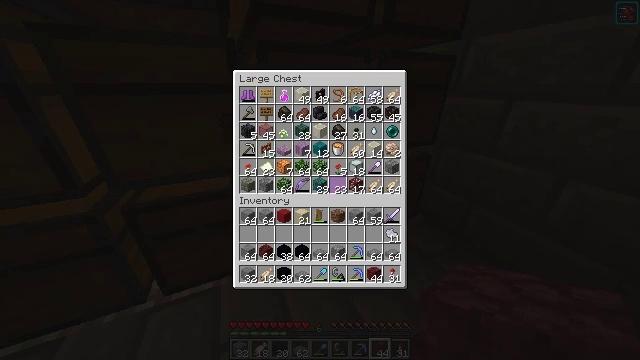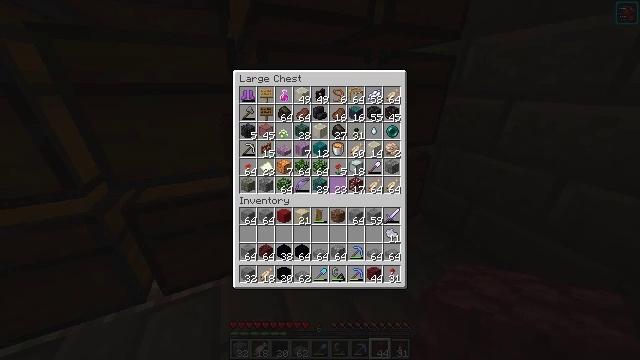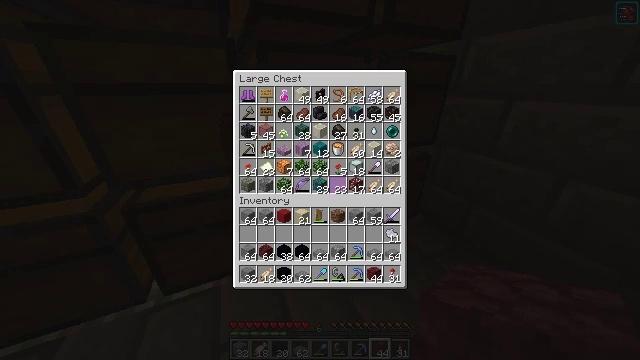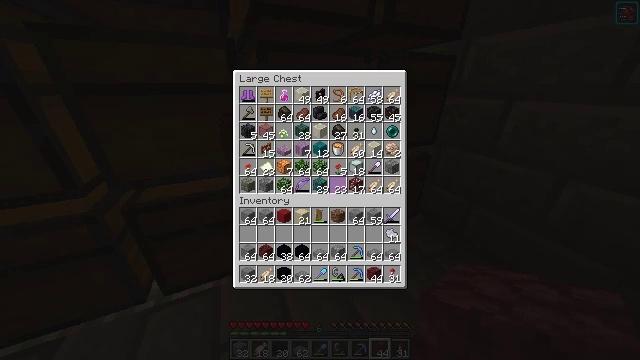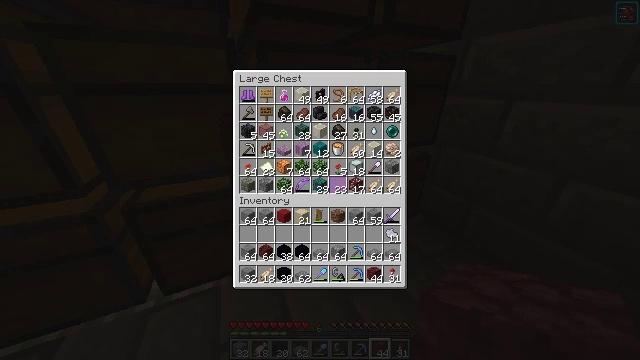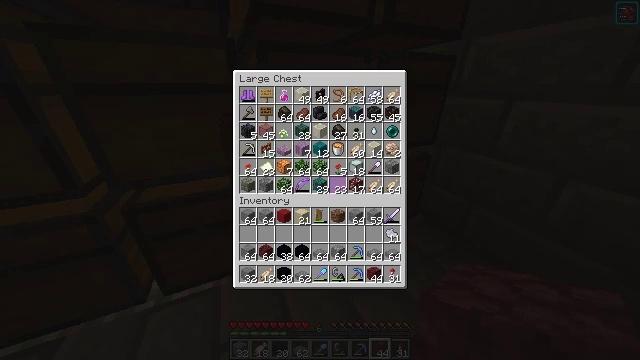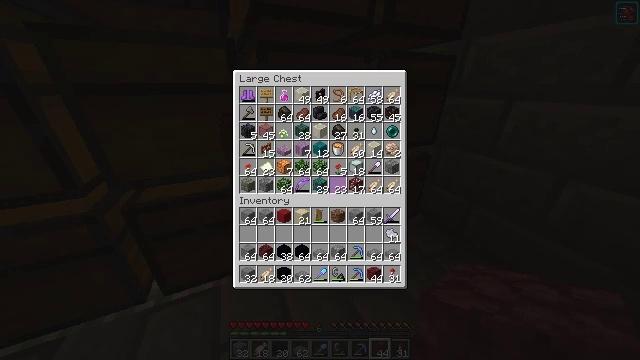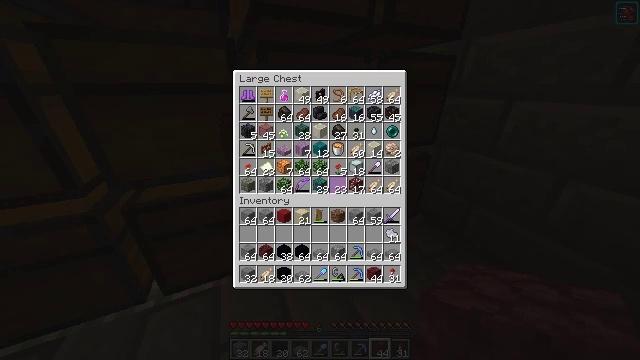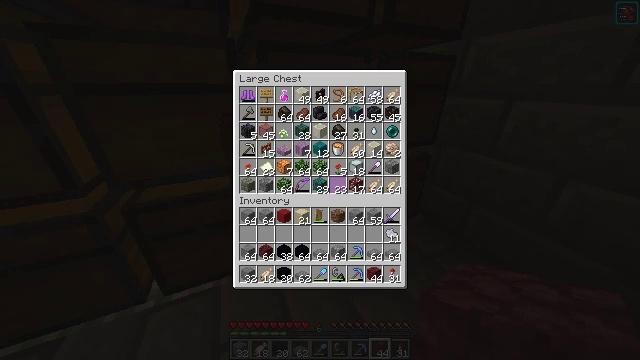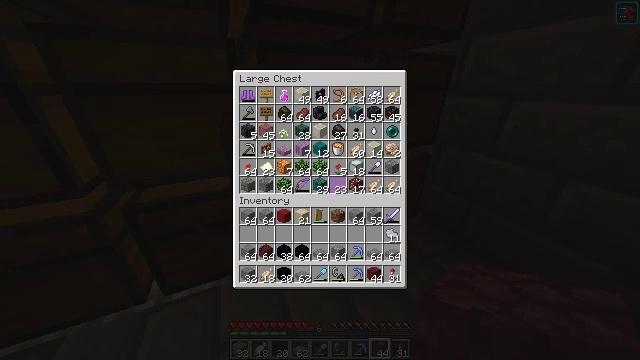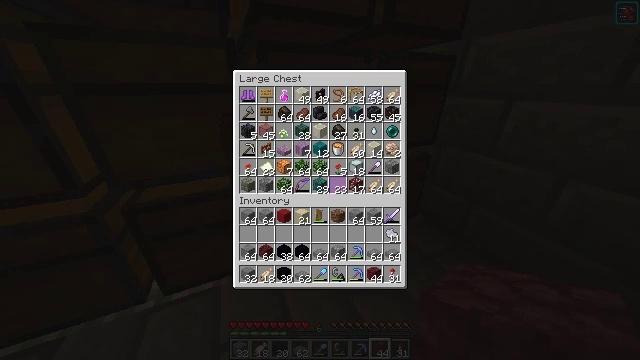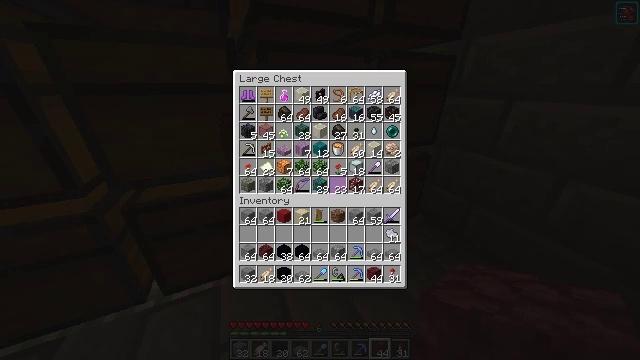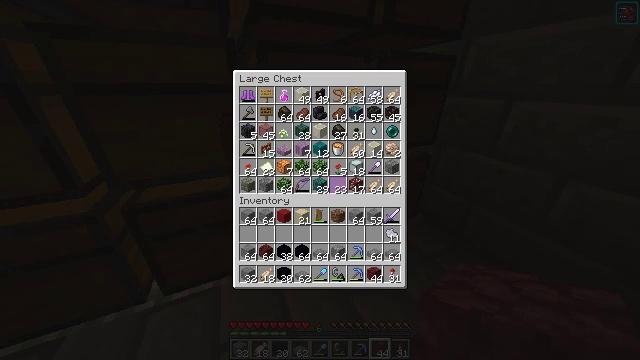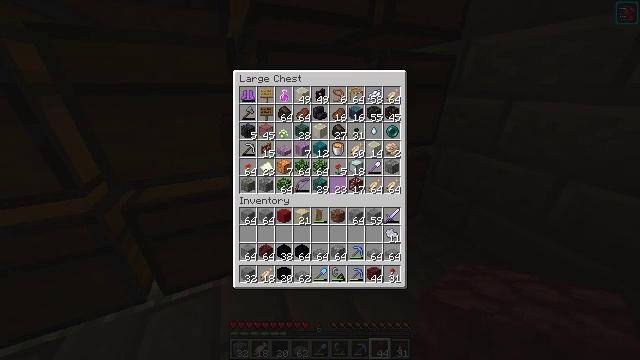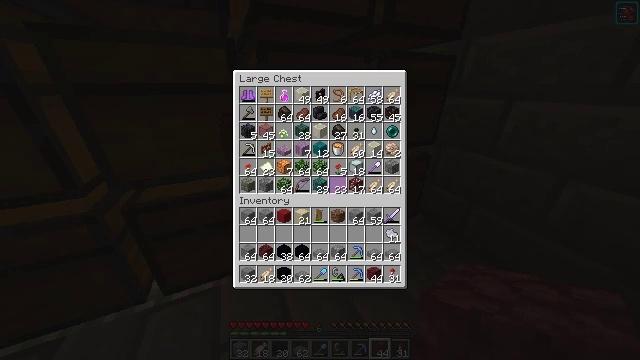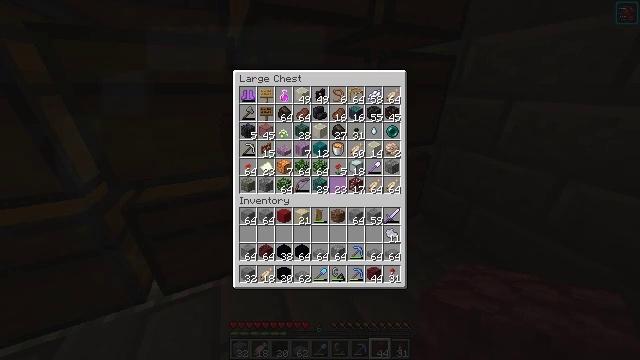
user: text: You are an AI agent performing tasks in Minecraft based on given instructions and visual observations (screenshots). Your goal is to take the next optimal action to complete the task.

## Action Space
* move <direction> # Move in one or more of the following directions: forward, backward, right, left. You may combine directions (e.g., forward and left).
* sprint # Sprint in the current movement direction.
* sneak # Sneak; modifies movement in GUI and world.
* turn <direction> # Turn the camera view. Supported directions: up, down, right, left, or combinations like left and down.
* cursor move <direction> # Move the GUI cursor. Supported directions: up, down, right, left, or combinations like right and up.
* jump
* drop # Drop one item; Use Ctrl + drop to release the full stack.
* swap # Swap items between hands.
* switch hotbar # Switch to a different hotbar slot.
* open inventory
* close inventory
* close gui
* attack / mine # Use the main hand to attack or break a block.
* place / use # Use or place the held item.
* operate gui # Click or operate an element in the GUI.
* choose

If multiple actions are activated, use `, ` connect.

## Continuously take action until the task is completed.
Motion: motion action
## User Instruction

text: Create white concrete powder at the crafting table.
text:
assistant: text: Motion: no_op
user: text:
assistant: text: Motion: cursor move left
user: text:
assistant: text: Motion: cursor move left
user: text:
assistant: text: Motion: cursor move left
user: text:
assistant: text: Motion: no_op
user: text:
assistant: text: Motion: no_op
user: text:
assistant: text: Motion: no_op
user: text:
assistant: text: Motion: no_op
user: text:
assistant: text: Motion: no_op
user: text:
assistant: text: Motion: cursor move left and up
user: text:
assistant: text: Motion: no_op
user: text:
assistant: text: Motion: cursor move right
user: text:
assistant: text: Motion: no_op
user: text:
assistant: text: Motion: no_op
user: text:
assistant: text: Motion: no_op
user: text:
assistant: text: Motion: no_op
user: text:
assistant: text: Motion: no_op
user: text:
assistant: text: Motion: no_op
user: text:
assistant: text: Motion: no_op
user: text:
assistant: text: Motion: no_op
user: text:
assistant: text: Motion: turn right, close gui
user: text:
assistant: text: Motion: turn right
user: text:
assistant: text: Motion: turn right
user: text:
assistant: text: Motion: no_op
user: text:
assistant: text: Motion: turn left
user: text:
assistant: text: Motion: turn left
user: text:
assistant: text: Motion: turn left and down
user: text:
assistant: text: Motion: no_op
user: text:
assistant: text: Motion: no_op
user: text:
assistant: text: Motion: use / place